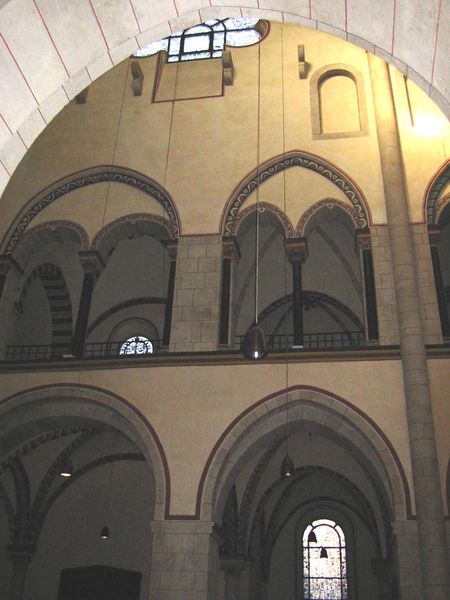
Titel: Quirinus-Münster in Neuss (St. Quirin)
Künstler: Wolbero
Standort: Neuss, Quirinus-Münster (EU - D - NRW)
Schlagwörter: gelb, fenster, lampe, lampen, licht, säule, säulen, architektur, bild, kirche, stock, bogen, mauer, empore, rundbogen, bögen, altar, portal, mittelschiff, kreuzgratgewölbe, spitzbogen, oberlicht, maurisch, gewälbe, kadetrale